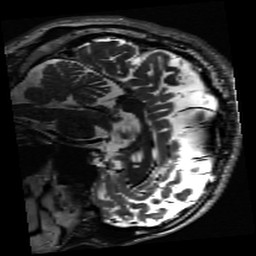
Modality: inplaneT2
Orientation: sagittal